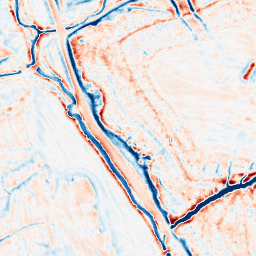
Category: edge_preserving
Decomposition family: bilateral
Decomposition parameters: d: 15
sigma_color: 100
sigma_space: 150
Upsampling method: quartic
Upsampling parameters: scale: 4
Upsampling scale: 4